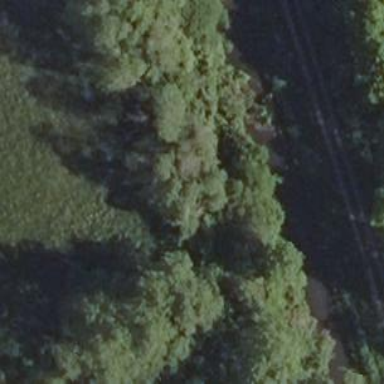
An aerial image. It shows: Row of trees in natural setting.